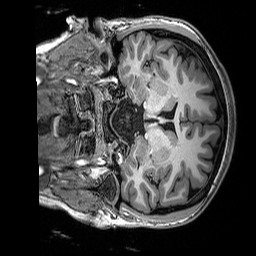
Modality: T1w
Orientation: coronal
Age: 22
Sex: female